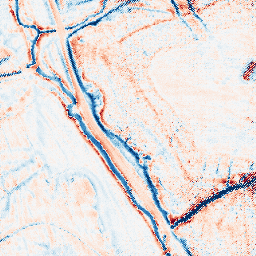
Category: edge_preserving
Decomposition family: bilateral
Decomposition parameters: d: 15
sigma_color: 25
sigma_space: 50
Upsampling method: regularized
Upsampling parameters: scale: 4
lambda_reg: 0.1
Upsampling scale: 4